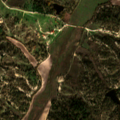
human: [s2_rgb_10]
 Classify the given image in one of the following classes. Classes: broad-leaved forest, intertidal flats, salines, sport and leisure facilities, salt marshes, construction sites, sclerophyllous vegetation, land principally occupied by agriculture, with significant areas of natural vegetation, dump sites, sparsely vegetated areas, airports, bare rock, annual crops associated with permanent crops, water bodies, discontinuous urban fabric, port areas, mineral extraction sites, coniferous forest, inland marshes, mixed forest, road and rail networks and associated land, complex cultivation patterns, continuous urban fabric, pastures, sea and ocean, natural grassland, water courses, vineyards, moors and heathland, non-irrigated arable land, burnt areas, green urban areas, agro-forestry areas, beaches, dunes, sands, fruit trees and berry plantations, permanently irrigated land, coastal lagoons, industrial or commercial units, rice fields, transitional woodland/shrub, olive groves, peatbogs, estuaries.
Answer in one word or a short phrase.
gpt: non-irrigated arable land, permanently irrigated land, rice fields, agro-forestry areas, broad-leaved forest, mixed forest